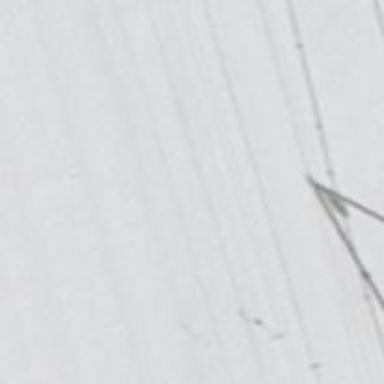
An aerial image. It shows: Pylon used for aerialway.